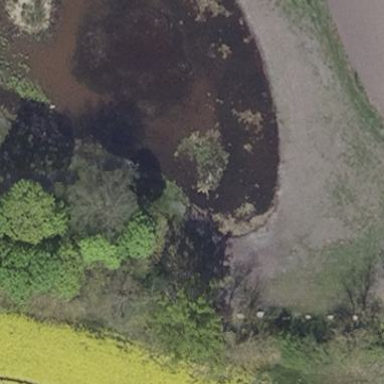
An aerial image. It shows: Pond surrounded by natural water.